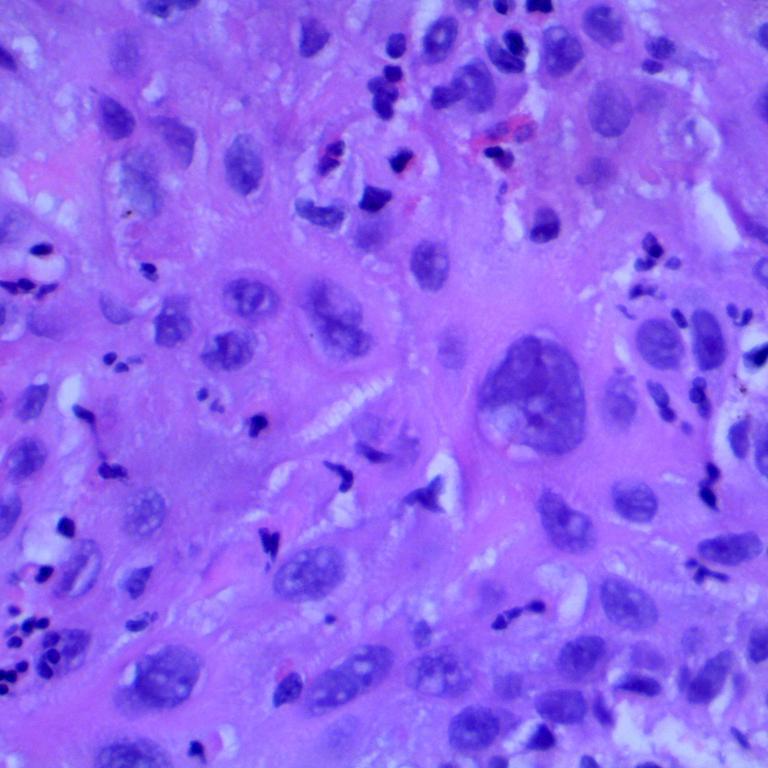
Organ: lung
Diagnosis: squamous carcinomas